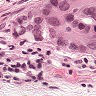
Metastatic tissue present: yes